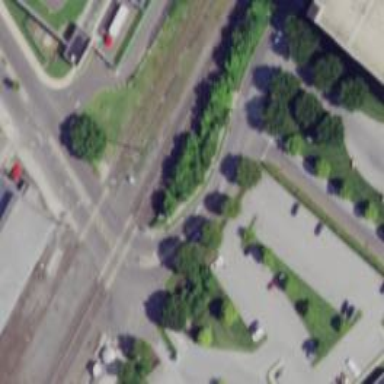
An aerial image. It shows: Level crossing along the railway.